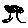
Label: tree